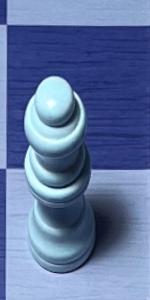
Label: Queen_White